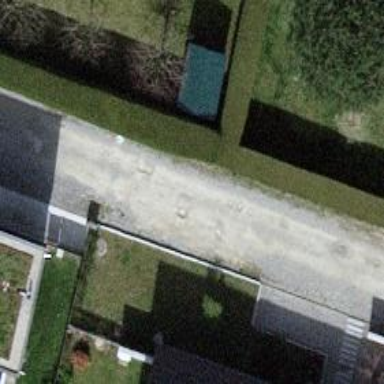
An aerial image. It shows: Hedge acting as barrier.